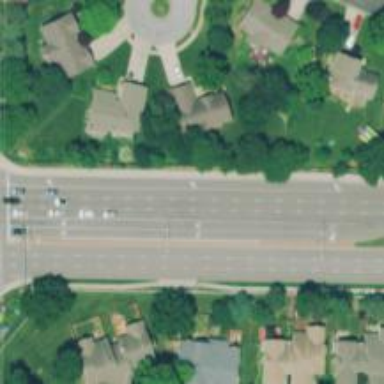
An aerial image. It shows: Dash road marking.